Interaction volume radius: 5 \u00c5
Interaction volume height: 20 \u00c5
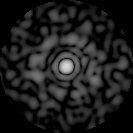
Disorder parameter: 0.8606